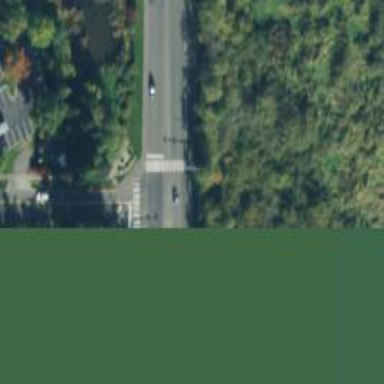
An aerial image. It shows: Secondary road.